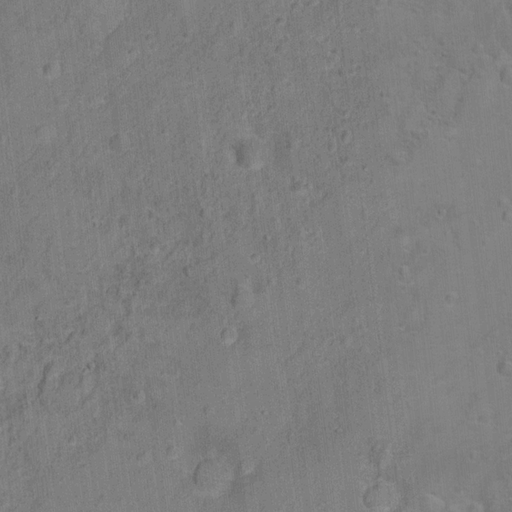
Classes present: Background